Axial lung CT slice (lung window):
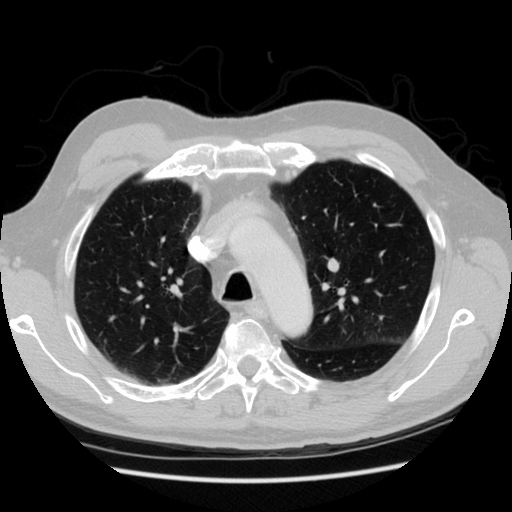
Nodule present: no